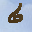
Label: 6